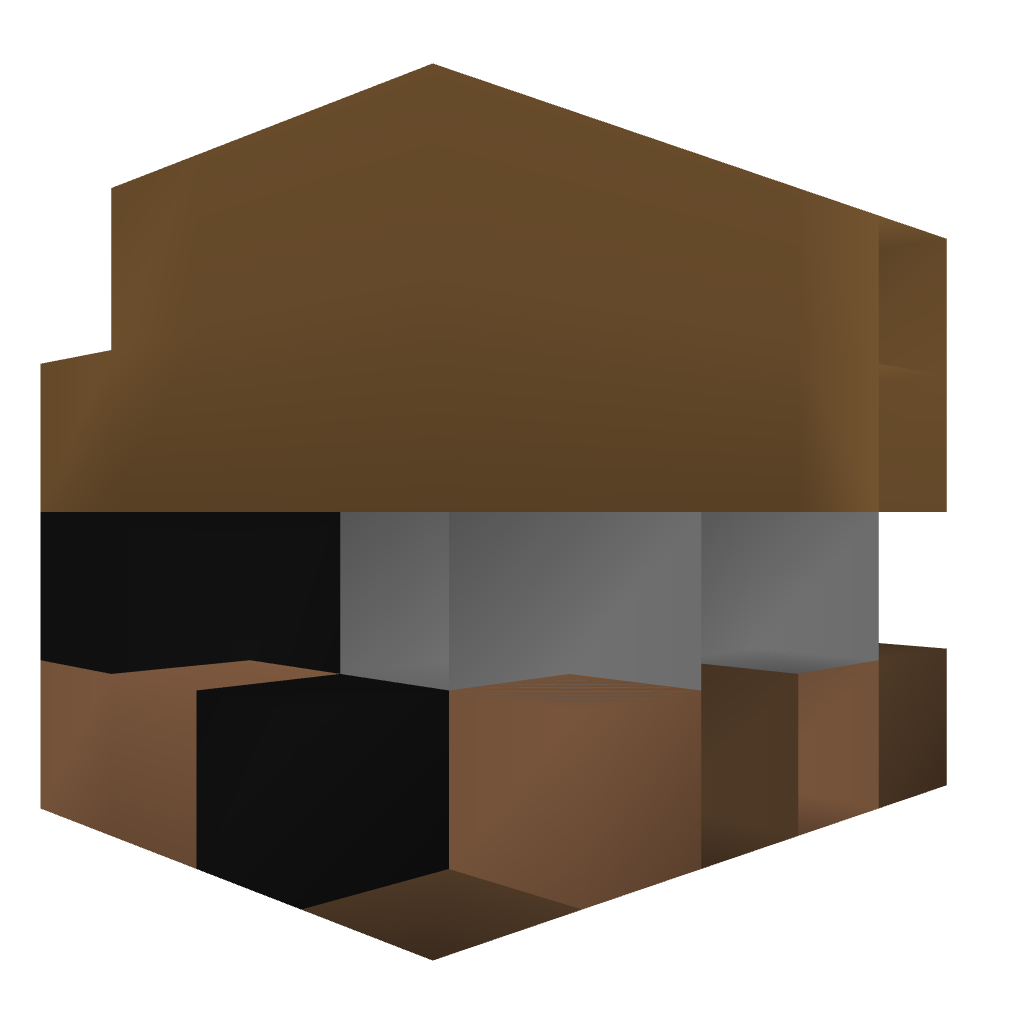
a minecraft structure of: Working Piano